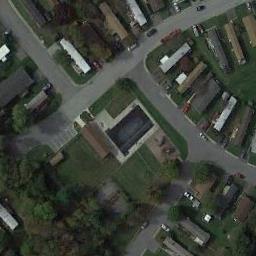
Label: residential